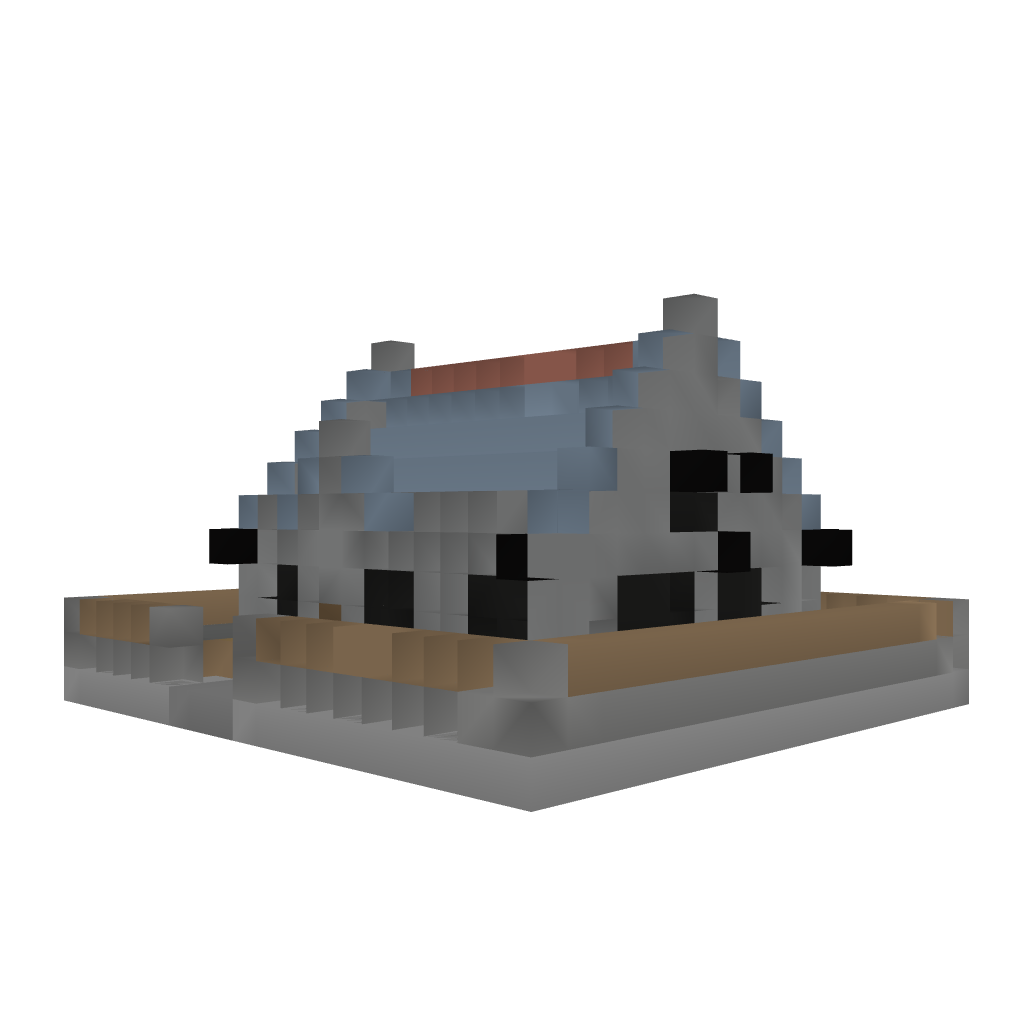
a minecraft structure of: Storage House